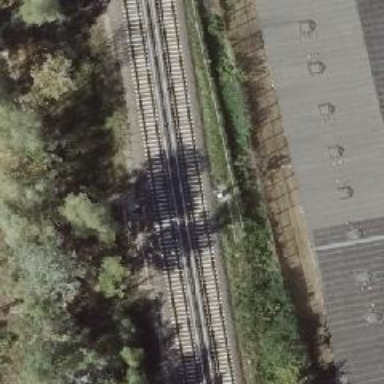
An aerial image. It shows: Railway signal.